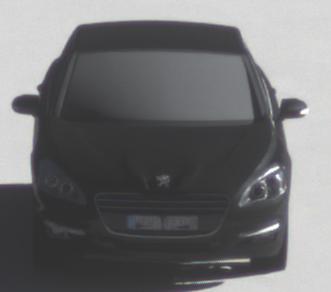
Make: Peugeot
Model: 508 120 VTi
Detailed model: 508 (I) Limousine
Model produced from: 2011/03
Model produced until: 2014/05
Doors: 4
Color: black
Road condition: dry road
Daytime: morning or afternoon
Contrast: high contrast